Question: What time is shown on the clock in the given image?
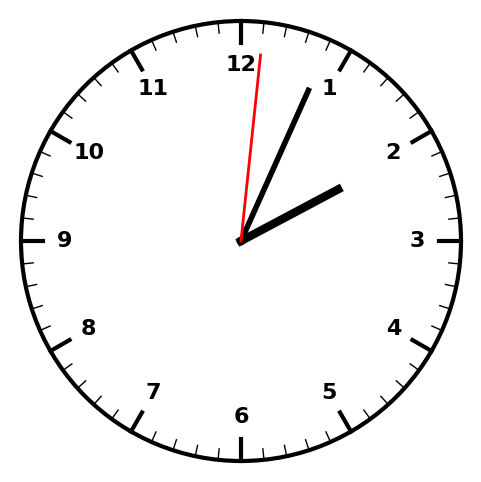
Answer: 02:04:01